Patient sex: F
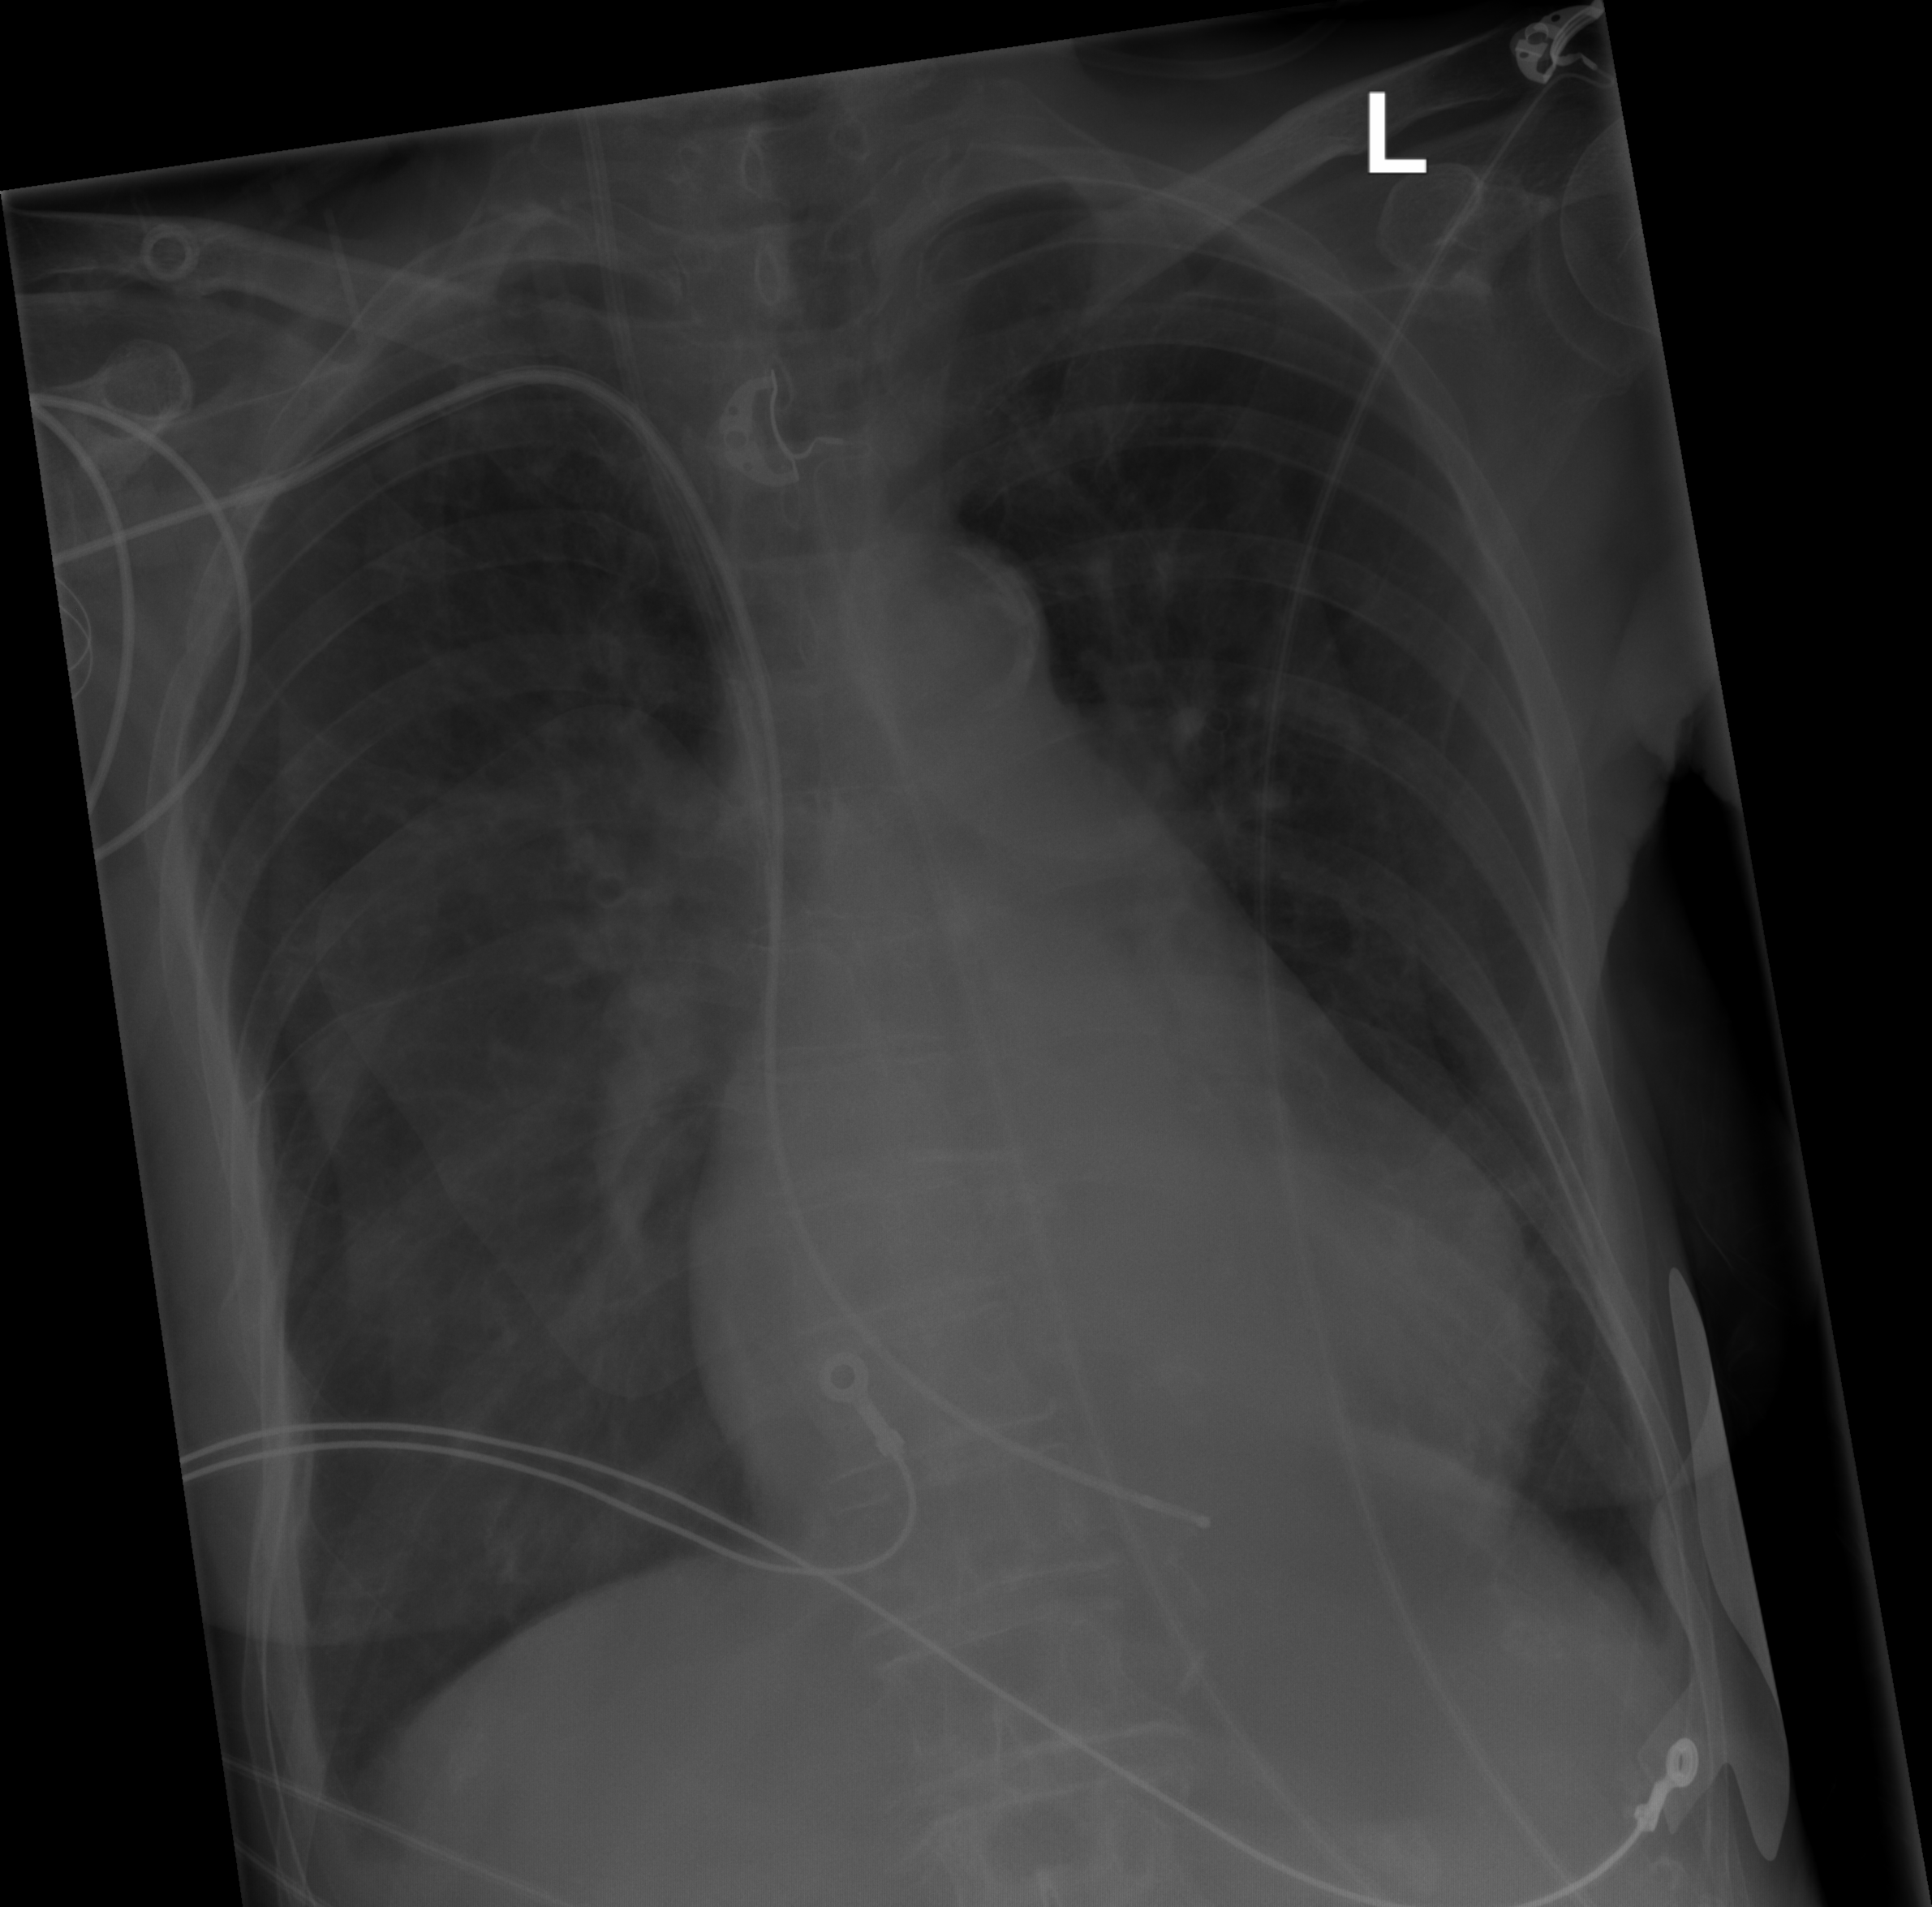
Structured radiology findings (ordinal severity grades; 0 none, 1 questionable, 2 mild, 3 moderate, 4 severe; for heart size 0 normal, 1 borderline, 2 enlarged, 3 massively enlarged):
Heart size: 2
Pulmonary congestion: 0
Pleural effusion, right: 2
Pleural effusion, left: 0
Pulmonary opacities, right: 0
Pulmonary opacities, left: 0
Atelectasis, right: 2
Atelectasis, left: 0